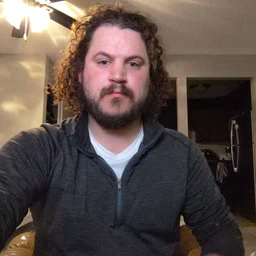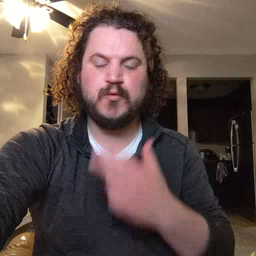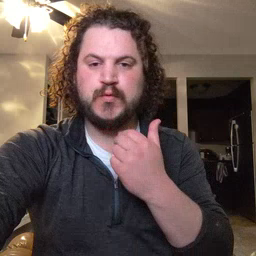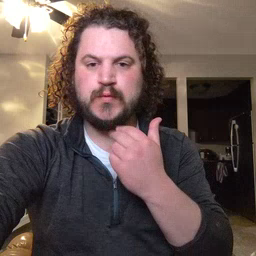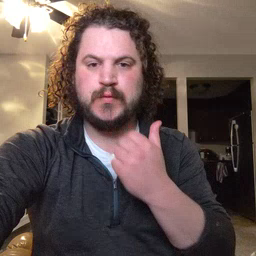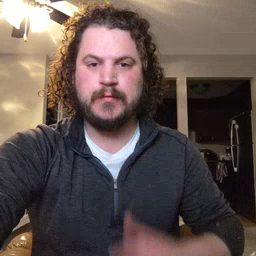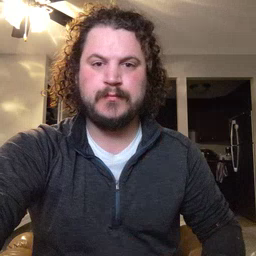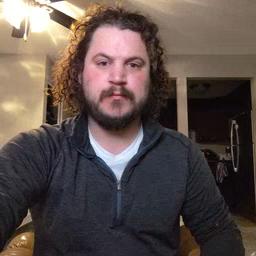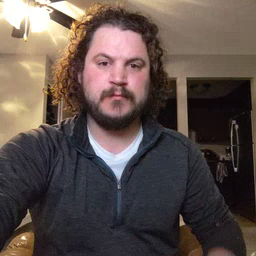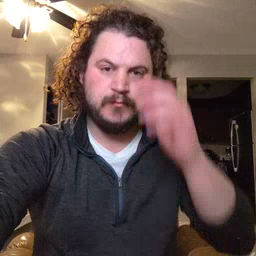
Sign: cute